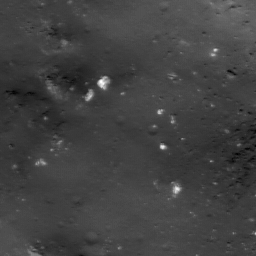
Host type: background_regolith
Lunar coordinates: latitude nan, longitude nan